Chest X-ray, PA view. Patient: 43 years old, sex M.
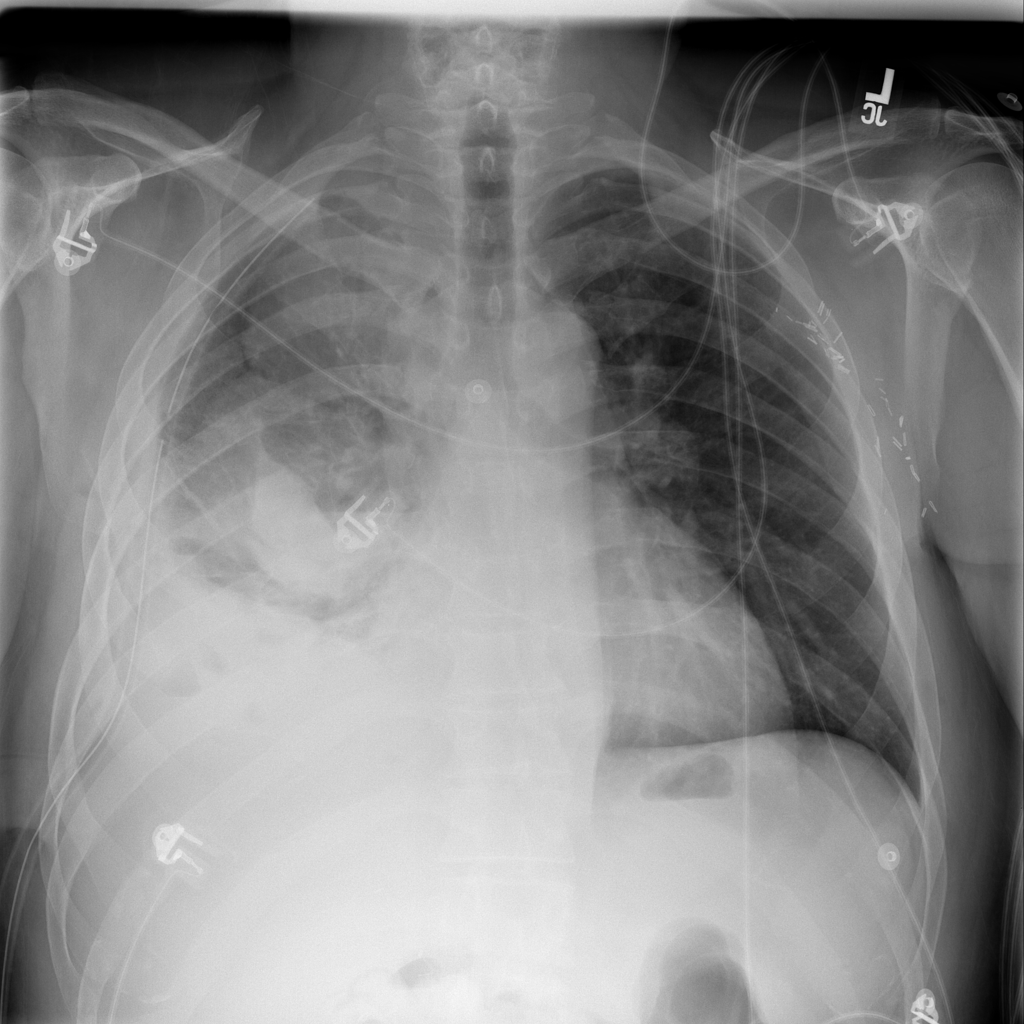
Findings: Consolidation, Effusion, Infiltration